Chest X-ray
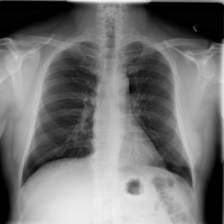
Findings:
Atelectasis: negative
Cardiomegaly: negative
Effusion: negative
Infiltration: positive
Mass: negative
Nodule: negative
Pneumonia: negative
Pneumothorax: negative
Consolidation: negative
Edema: negative
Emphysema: negative
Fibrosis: negative
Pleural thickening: negative
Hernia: negative